Field crop: tomato
Growth stage: 1
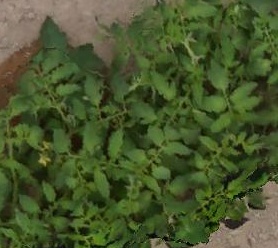
Species: tomato